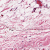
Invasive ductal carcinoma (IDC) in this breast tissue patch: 0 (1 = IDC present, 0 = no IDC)